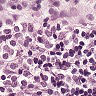
Metastatic tissue present: no